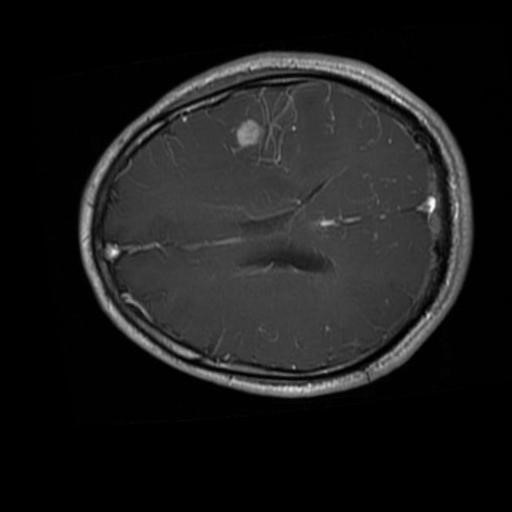
Label: brain_glioma